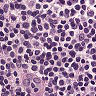
Metastatic tissue present: no